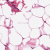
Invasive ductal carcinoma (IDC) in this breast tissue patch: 0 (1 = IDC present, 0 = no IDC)